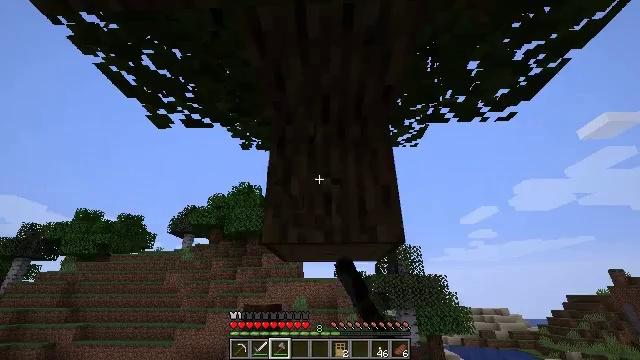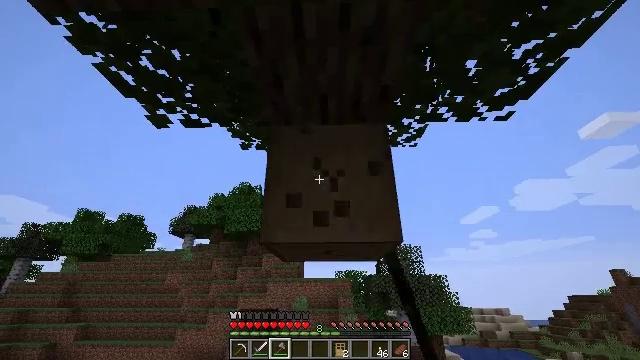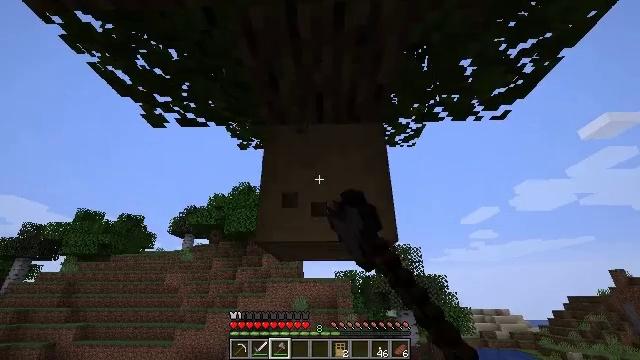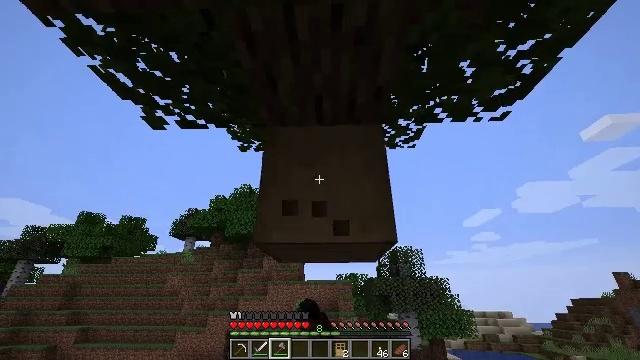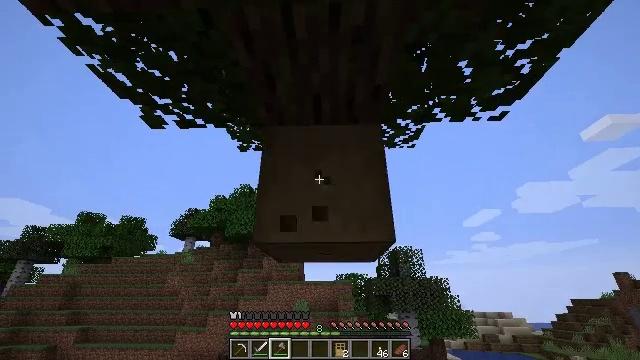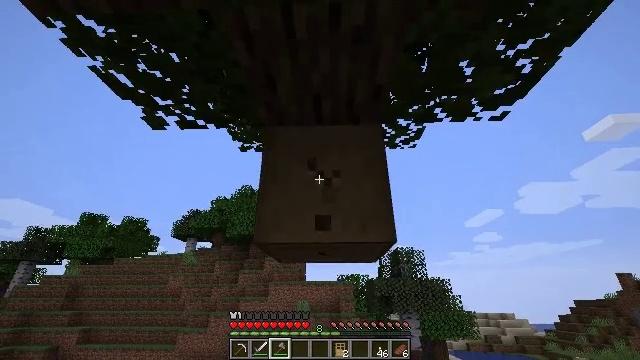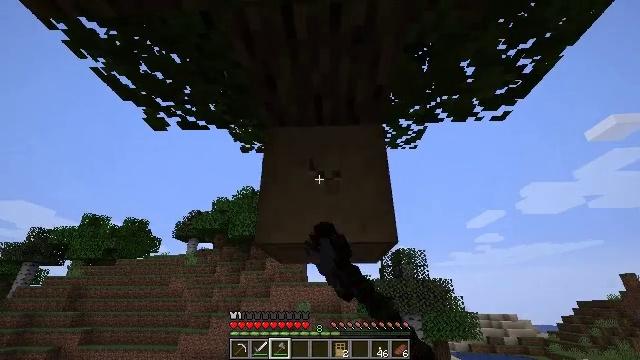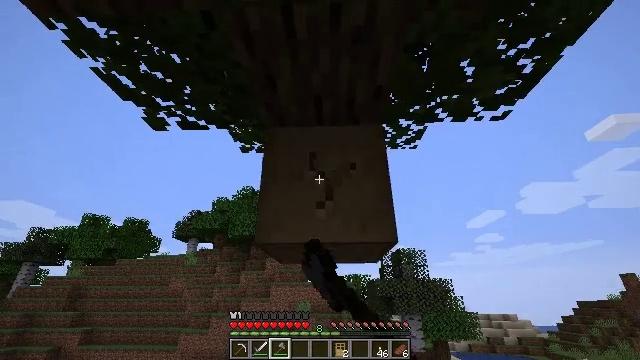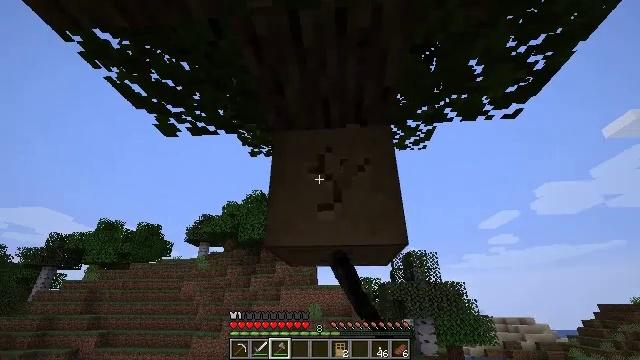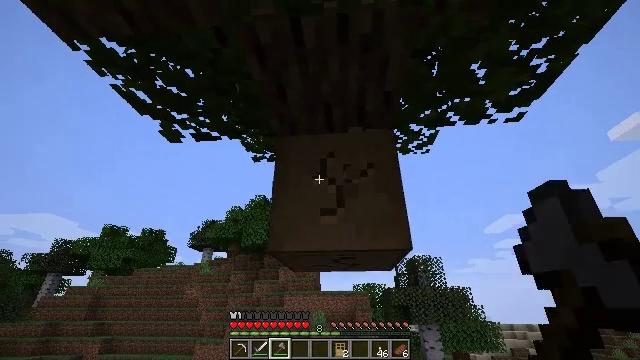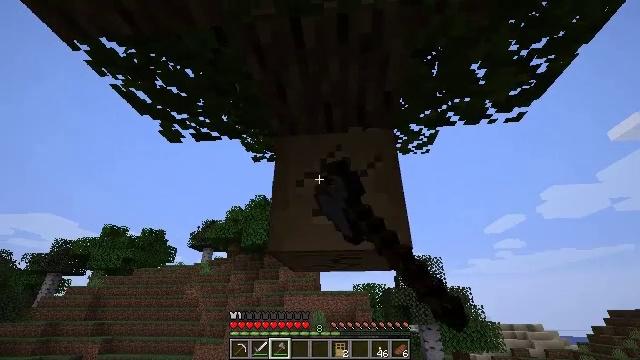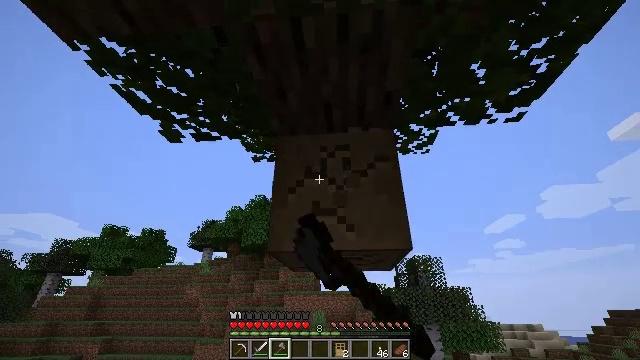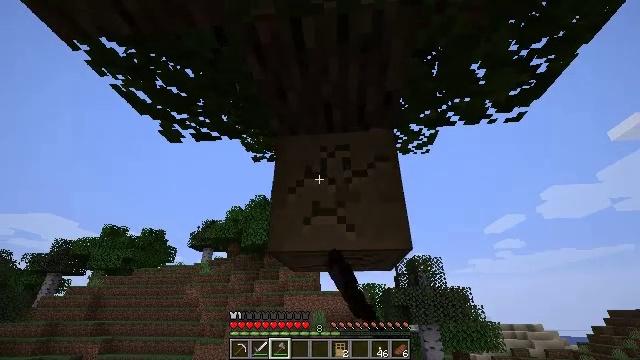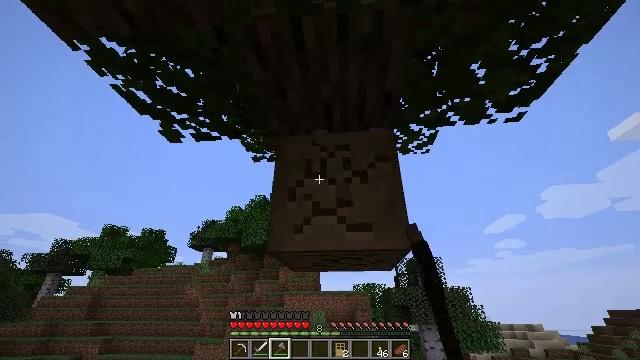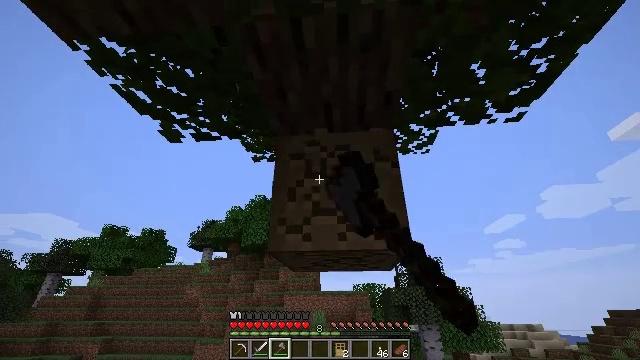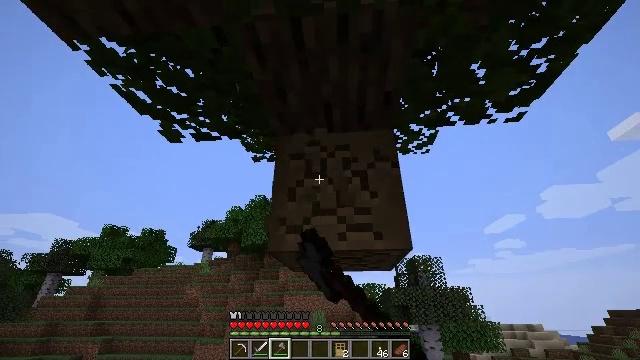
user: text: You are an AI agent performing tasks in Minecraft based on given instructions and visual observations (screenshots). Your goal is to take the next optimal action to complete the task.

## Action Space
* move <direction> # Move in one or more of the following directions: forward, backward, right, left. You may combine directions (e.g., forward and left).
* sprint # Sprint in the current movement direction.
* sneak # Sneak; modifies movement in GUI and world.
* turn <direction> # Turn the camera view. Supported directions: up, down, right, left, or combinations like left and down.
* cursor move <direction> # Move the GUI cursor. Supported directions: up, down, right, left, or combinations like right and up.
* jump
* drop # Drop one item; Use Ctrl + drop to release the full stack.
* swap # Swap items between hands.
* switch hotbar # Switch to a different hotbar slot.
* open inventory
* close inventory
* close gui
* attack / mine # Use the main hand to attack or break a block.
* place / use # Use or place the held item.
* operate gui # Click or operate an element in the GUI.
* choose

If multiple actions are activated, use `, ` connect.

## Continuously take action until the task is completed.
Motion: motion action
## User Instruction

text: Gather stripped oak log from a tree.
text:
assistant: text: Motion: attack / mine
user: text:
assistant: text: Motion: attack / mine
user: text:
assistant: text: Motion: attack / mine
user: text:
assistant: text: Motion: attack / mine
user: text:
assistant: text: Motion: attack / mine
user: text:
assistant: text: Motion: attack / mine
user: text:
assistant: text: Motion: attack / mine
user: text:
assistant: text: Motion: turn left, attack / mine
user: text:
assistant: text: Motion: turn up, attack / mine
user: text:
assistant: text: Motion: attack / mine
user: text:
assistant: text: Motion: attack / mine
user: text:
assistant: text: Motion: attack / mine
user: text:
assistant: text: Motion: attack / mine
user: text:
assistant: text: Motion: attack / mine
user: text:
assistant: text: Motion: attack / mine
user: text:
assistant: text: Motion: attack / mine
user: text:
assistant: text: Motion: attack / mine
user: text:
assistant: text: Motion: attack / mine
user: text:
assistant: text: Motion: attack / mine
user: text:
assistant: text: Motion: attack / mine
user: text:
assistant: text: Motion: turn up, attack / mine
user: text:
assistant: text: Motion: attack / mine